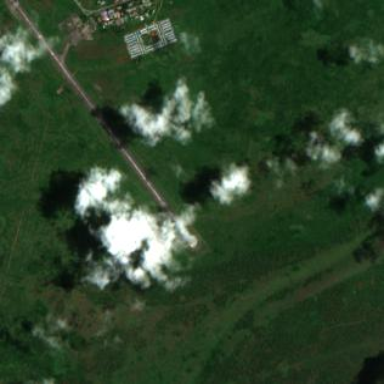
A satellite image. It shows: View of runway in airport.